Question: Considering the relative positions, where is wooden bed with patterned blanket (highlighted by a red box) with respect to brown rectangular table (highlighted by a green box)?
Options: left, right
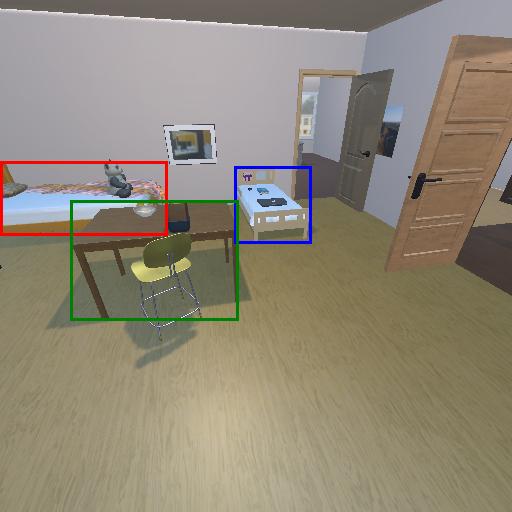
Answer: left